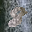
Label: 8